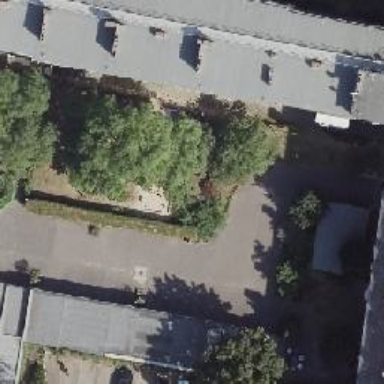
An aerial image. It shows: Garden with deciduous broadleaved trees.